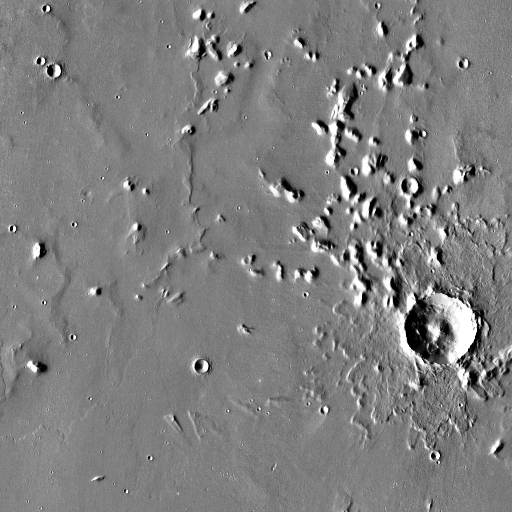
Crater classes present: Background, Other, Layered